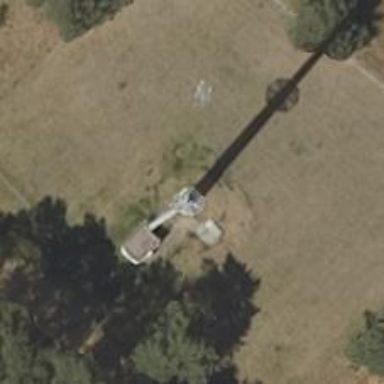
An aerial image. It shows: Communication tower.